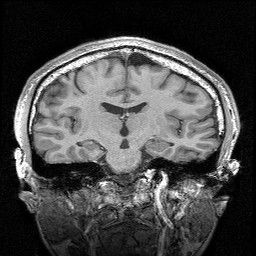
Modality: T1w
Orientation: sagittal